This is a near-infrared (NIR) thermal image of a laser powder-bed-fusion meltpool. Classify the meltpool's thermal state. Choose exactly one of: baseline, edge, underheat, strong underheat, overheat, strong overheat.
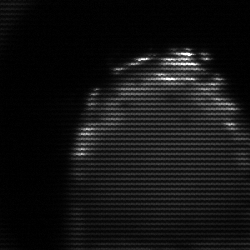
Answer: edge